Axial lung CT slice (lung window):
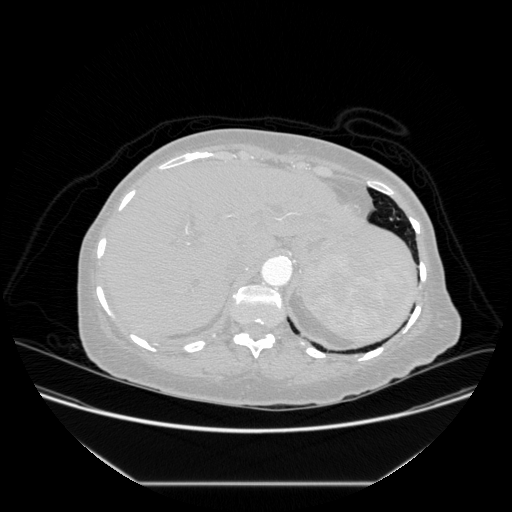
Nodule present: no